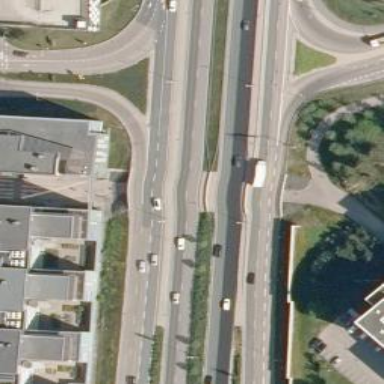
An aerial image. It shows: Trunk link road with asphalt surface.